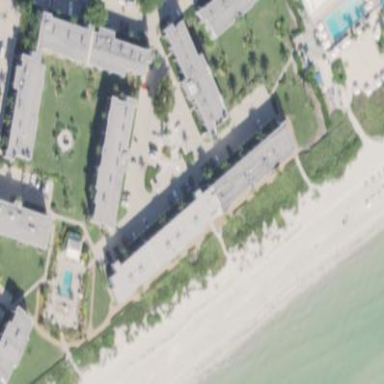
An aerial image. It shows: Hotel building.